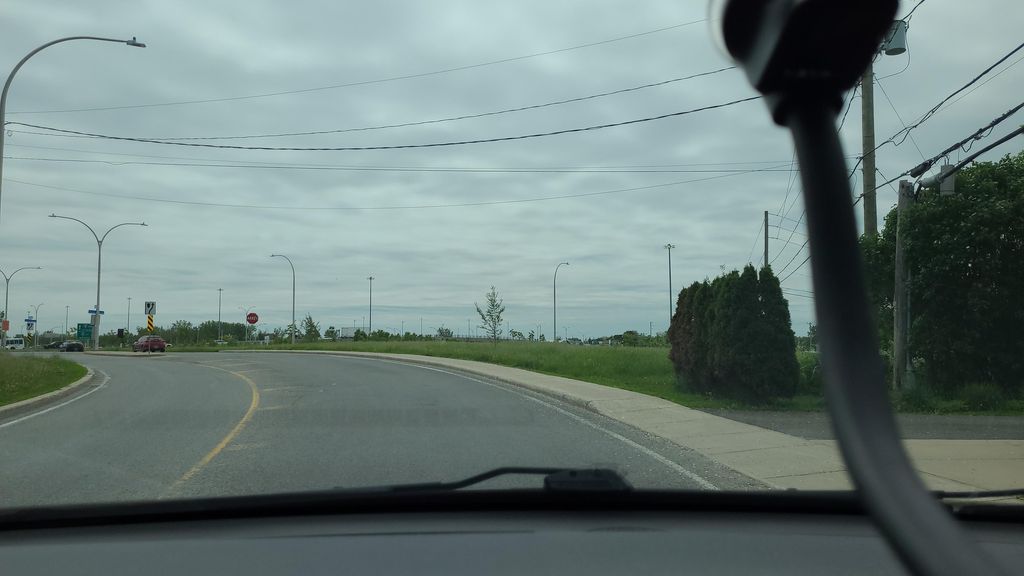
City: montreal